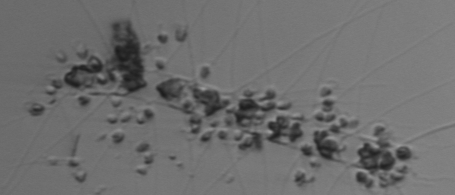
Label: Chaetoceros_didymus_TAG_external_flagellate